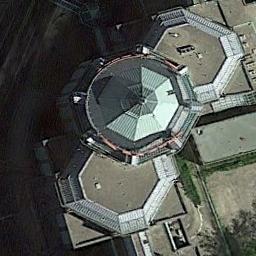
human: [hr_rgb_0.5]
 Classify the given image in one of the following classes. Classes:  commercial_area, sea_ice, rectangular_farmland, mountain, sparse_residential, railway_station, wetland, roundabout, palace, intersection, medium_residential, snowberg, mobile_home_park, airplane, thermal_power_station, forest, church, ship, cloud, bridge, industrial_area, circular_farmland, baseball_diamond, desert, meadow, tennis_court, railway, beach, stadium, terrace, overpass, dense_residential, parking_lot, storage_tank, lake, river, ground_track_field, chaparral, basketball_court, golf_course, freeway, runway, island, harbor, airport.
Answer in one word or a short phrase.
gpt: church